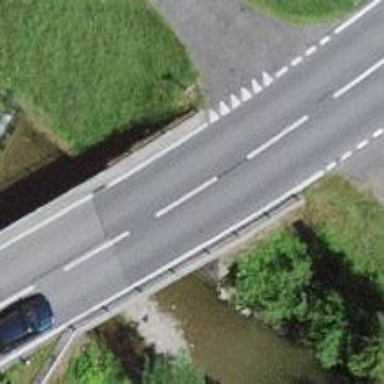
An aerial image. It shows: Secondary road crossing bridge.